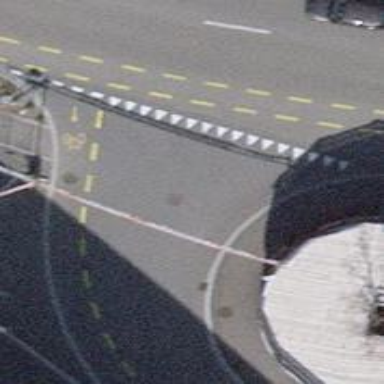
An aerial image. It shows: Unmarked crossing with pedestrian island.